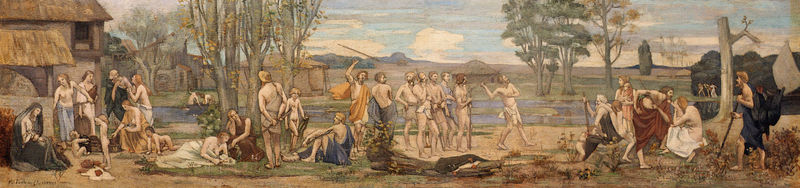
Titel: Ludus Pro Patria
Künstler: Pierre Puvis de Chavannes
Standort: New York (New York)
Institution: The Metropolitan Museum of Art
Schlagwörter: adler, akt, baum, blau, blätter, gemälde, gruppe, haut, himmel, laub, lendenschurz, mann, meer, nackt, umhang, vogel, wasser, weiß, wolken, bäume, fluss, frauen, gelb, grün, landschaft, menschen, ocker, sand, see, sitzen, teich, ufer, äste, blumen, braun, fenster, frankreich, frau, grau, hell, hintergrund, hut, licht, männer, nacht, schwarz, stroh, stützen, szene, ölbild, dach, gebäude, gras, haus, rasen, rot, schleier, tiere, tuch, wiese, wolke, beige, bart, gesichter, wand, falten, geschichte, lang, stehen, signatur, öl, ast, baumstamm, erde, ferne, horizont, häuser, mühle, natur, pappel, spiegelung, stamm, gehen, gewässer, hütte, boden, gewand, pose, tücher, gewänder, kind, mutter, blatt, boot, kinder, stock, szenerie, strand, bücher, liegen, arbeiten, trocken, berge, dorf, gelände, baby, rast, training, arbeiter, figuren, querformat, lanze, spielen, sport, wettkampf, schmal, wandgemälde, brot, halbnackt, gruppen, panorama, posen, stangen, antike, strohdach, ideal, weinen, waffen, denker, volk, koloriert, beute, jäger, gut, gewehr, toga, wanderer, stall, griechenland, pinien, speer, speere, fresko, personengruppe, breit, rucksack, maria, wurf, hirte, marie, biblisch, jagen, längs, bäum, mühlrad, weihnachten, tragekorb, jesuskind, gemeinschaft, handlung, werfen, krabbeln, schmeißen, chavannes, ffrauen, wandfries, kommune, strohdack, jgen, werfenfrauen, speerwurf, speerwerfen